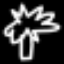
Label: palm tree